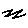
Label: zigzag